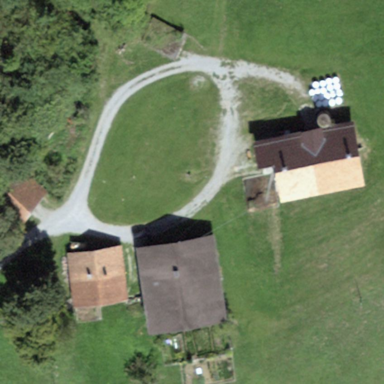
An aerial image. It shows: Farmyard area.